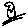
Label: bird